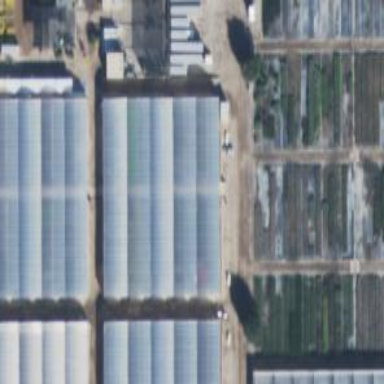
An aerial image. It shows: Greenhouse used for horticulture.